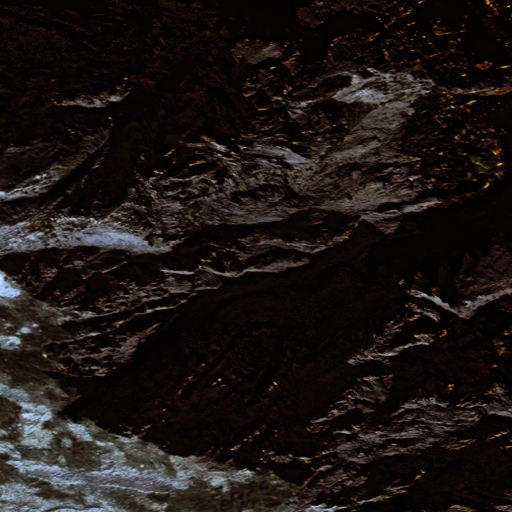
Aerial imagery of cape in Alaska named Kingfisher Point containing only unknown